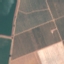
Land use / land cover class: PermanentCrop